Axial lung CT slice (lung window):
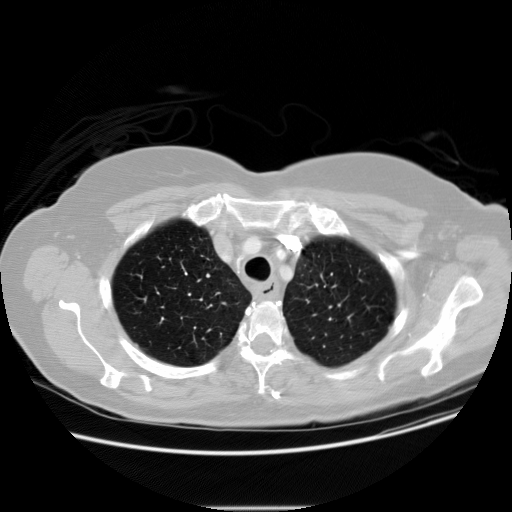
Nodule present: no